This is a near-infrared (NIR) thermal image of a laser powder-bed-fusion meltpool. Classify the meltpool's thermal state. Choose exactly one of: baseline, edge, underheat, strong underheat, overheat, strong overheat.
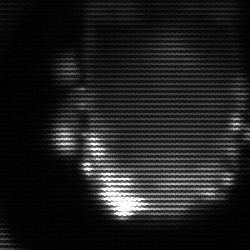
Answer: baseline